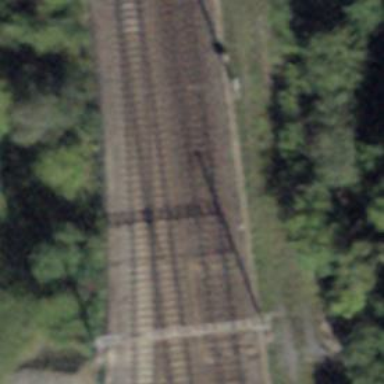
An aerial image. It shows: Railway switch with the turnout side on the left.